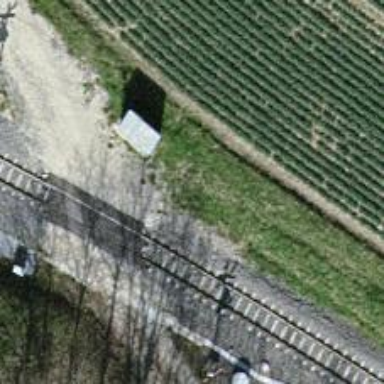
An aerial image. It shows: Halt on the railway.